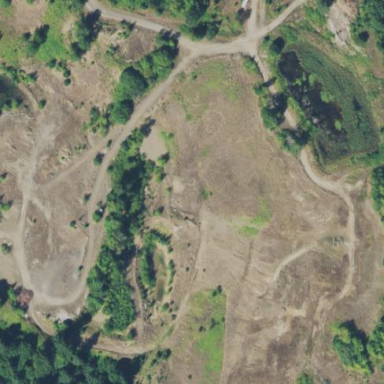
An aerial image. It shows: Quarry area.